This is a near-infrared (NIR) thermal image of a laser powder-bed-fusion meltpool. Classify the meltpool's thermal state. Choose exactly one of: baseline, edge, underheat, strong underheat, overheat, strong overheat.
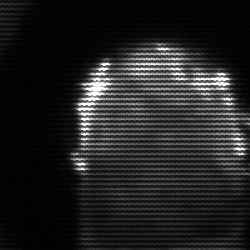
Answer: baseline